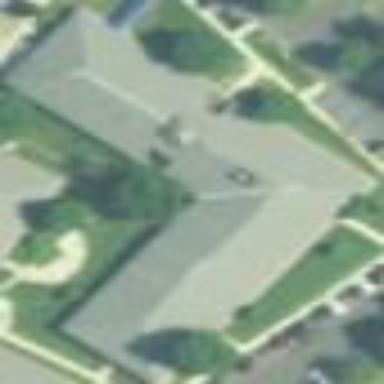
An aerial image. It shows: Building.